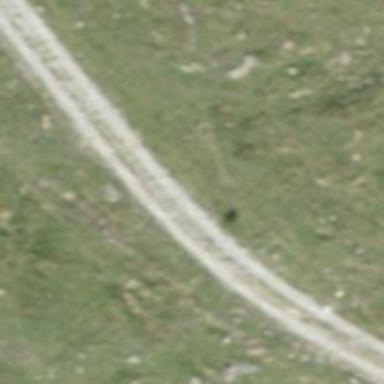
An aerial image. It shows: Track with grade 3 tracktype.